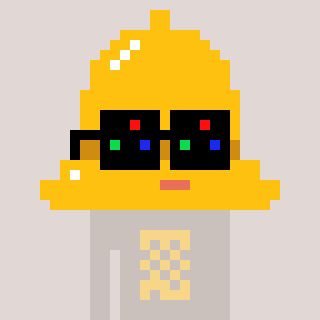
a pixel art character with square black sunglasses, a bell-shaped head and a foggrey-colored body on a warm background